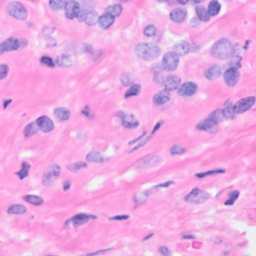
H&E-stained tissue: Breast